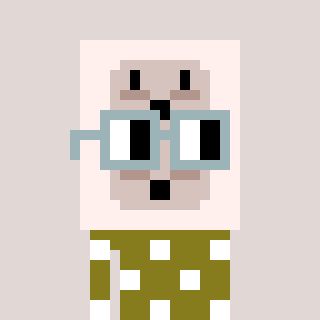
a pixel art character with square dark gray glasses, a outlet-shaped head and a gunk-colored body on a warm background